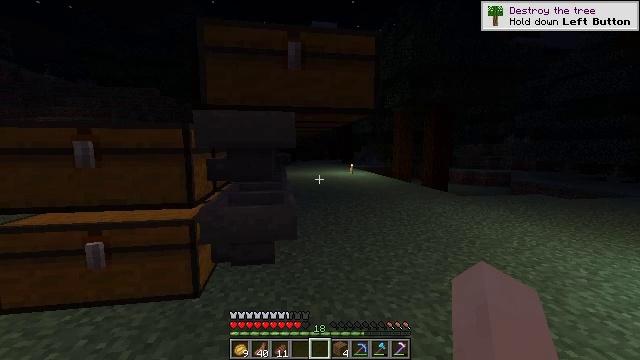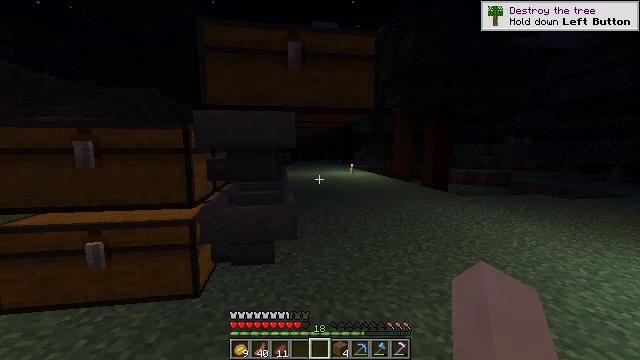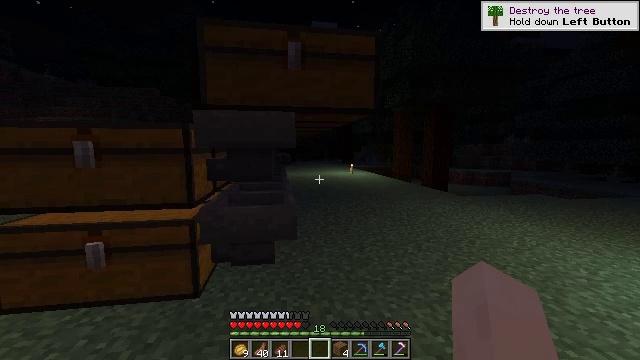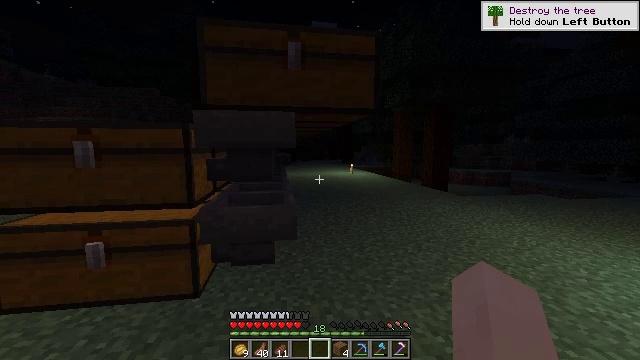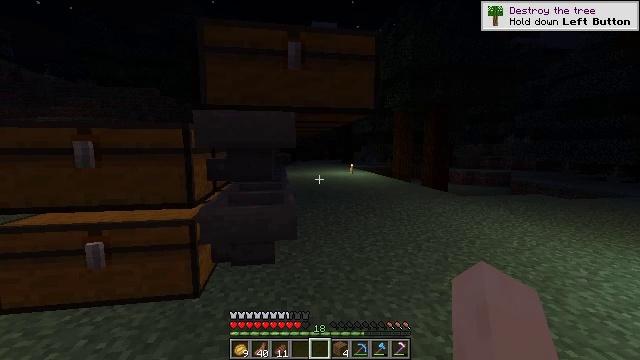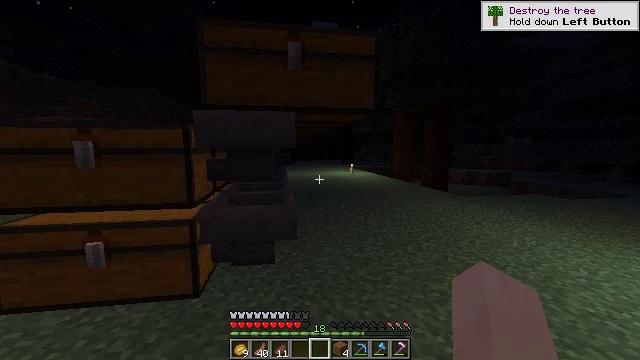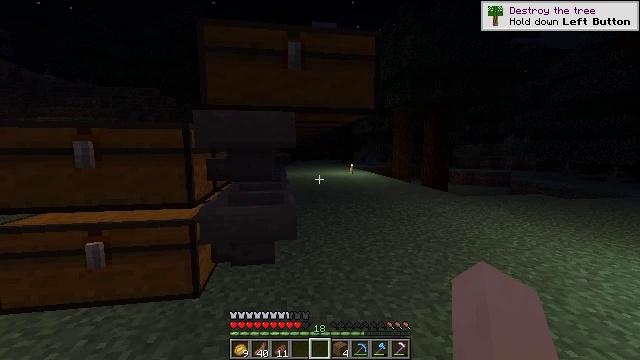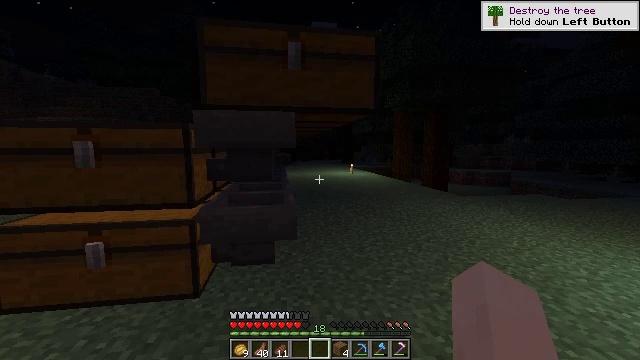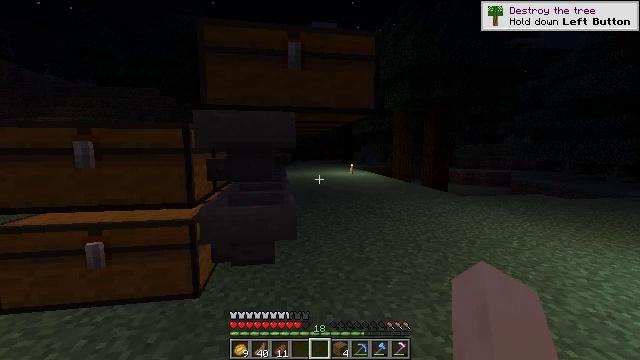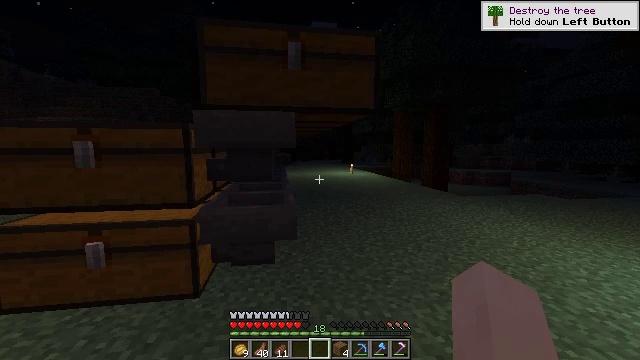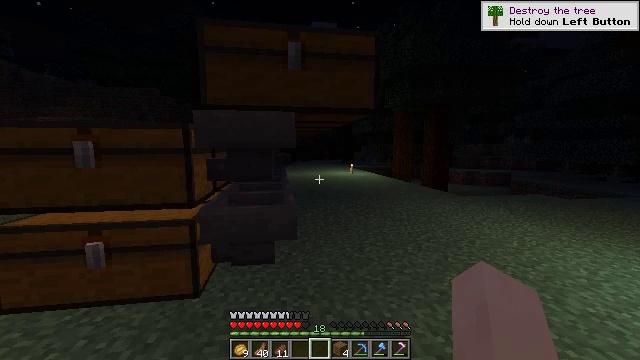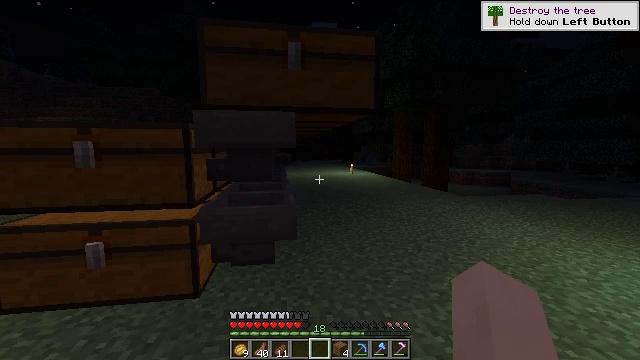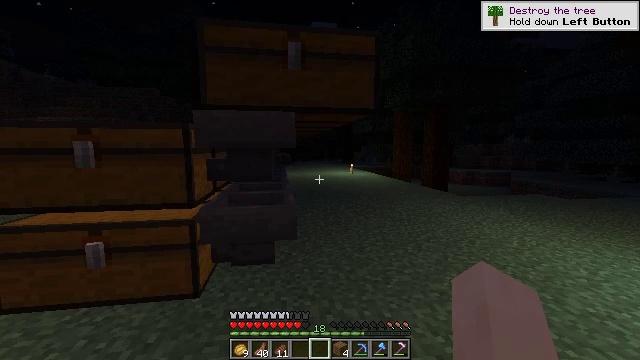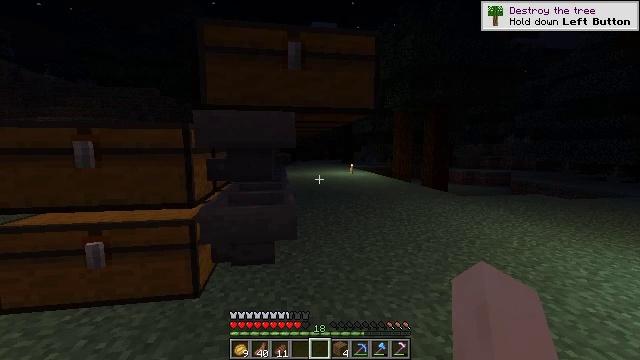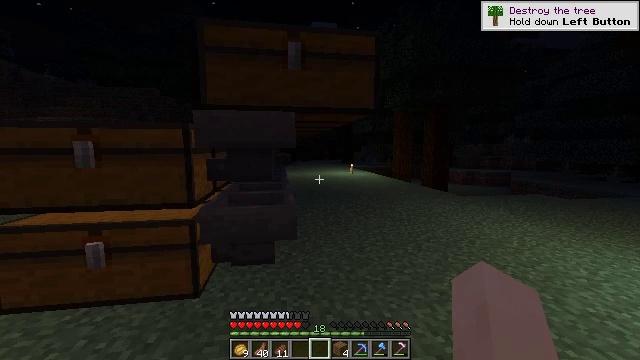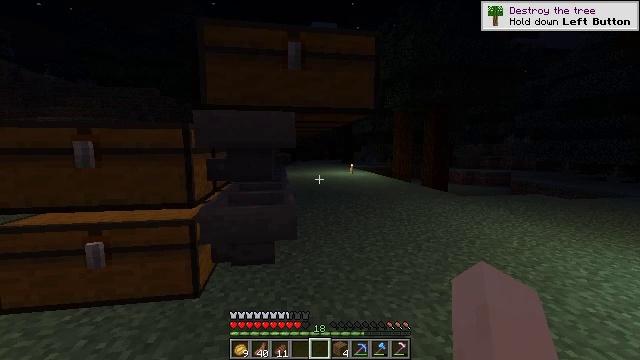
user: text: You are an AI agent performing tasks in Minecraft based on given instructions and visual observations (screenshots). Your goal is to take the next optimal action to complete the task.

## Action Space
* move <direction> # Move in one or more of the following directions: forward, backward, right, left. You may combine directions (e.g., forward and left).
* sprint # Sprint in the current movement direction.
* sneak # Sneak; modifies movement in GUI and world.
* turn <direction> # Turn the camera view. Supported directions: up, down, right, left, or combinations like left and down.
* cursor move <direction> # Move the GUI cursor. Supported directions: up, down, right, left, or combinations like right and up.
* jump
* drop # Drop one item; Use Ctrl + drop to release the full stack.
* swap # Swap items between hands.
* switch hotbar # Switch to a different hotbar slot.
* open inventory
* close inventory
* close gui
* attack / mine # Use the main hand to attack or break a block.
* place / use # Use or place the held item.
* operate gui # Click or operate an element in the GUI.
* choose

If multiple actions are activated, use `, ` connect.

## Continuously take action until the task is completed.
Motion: motion action
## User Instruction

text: mine block trapped chest
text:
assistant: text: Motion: no_op
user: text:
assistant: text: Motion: no_op
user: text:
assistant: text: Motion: no_op
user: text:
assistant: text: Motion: no_op
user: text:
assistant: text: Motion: no_op
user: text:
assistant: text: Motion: no_op
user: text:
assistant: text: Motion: no_op
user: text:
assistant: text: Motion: no_op
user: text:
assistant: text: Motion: no_op
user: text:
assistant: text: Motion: no_op
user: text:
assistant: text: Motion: no_op
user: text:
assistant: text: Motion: no_op
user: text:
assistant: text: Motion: no_op
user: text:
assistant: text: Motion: no_op
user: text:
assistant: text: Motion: no_op
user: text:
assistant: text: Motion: no_op
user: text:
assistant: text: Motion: no_op
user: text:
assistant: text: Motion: no_op
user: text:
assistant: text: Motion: no_op
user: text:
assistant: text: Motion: no_op
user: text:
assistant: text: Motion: no_op
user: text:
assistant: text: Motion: no_op
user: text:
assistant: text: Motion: no_op
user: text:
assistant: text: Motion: no_op
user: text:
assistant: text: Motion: no_op
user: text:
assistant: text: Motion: no_op
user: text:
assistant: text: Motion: no_op
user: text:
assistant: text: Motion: no_op
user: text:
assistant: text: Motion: no_op
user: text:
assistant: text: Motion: no_op